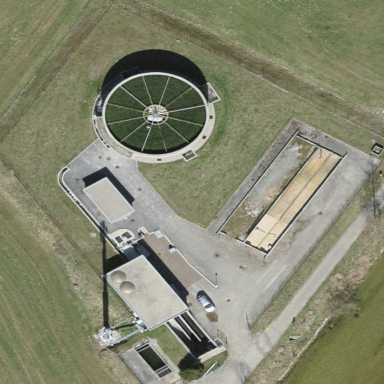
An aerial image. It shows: View of wastewater plant.